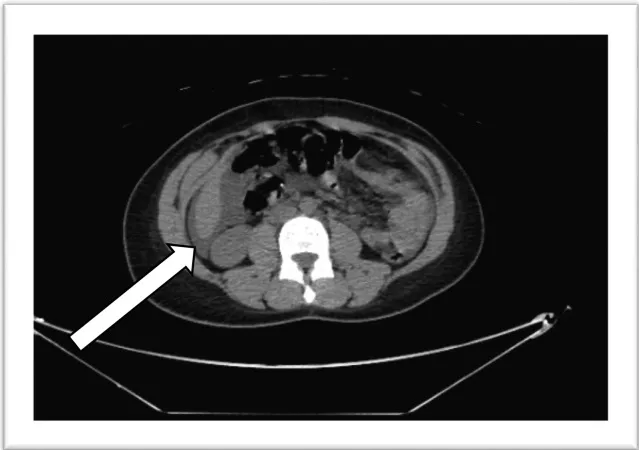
A: CT abdomen showing simple fluid density (urine) in perihepatic space and hepatorenal fossa.
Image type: radiology (ct)